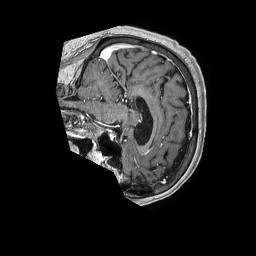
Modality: T1w
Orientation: sagittal
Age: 75
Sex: female
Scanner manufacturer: philips
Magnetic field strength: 1.5 T
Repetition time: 0.007573 s
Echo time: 0.003448 s